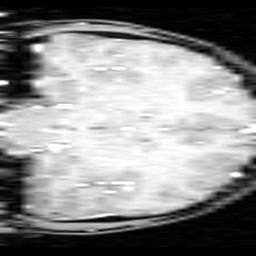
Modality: inplaneT1
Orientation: coronal
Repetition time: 0.2 s
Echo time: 0.0036 s